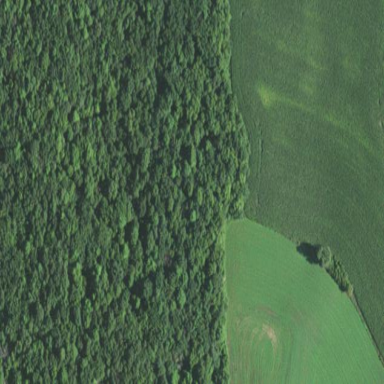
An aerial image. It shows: Beautiful woodland area.